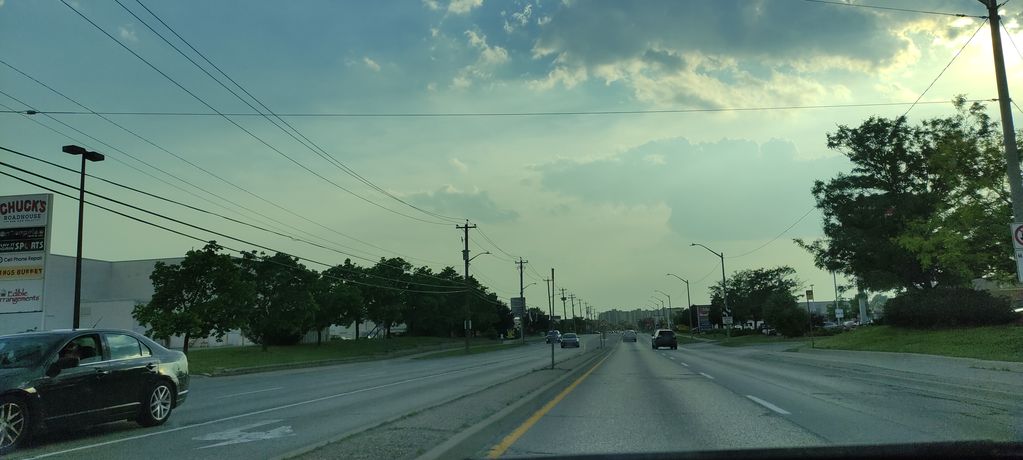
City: kitchener-waterloo